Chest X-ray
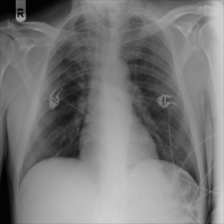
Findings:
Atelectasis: negative
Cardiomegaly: negative
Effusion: negative
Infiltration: negative
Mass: negative
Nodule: negative
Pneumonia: negative
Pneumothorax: negative
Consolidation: negative
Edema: negative
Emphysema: negative
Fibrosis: negative
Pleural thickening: negative
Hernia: negative